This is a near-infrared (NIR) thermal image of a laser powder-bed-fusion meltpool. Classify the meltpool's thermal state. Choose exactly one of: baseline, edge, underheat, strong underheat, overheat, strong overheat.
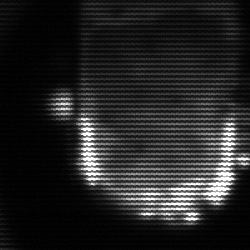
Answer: baseline